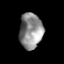
Tissue: prostate
Cell type: T cells
Senescence score: 0.1731
Nuclear area (px): 800
Mean DAPI intensity: 141.881